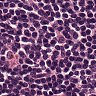
Metastatic tissue present: no